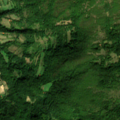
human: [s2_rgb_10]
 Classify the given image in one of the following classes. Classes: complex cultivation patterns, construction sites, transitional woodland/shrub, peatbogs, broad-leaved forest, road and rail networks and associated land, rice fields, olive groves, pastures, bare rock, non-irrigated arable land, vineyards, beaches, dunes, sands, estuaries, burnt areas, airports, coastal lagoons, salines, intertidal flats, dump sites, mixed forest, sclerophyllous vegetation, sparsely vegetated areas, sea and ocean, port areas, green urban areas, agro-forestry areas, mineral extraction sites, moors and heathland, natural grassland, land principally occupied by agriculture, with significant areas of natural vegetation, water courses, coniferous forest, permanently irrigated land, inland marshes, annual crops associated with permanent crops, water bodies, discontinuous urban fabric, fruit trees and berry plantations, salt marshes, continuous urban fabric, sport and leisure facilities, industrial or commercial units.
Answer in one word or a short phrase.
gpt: land principally occupied by agriculture, with significant areas of natural vegetation, broad-leaved forest, transitional woodland/shrub